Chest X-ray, PA view. Patient: 39 years old, sex M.
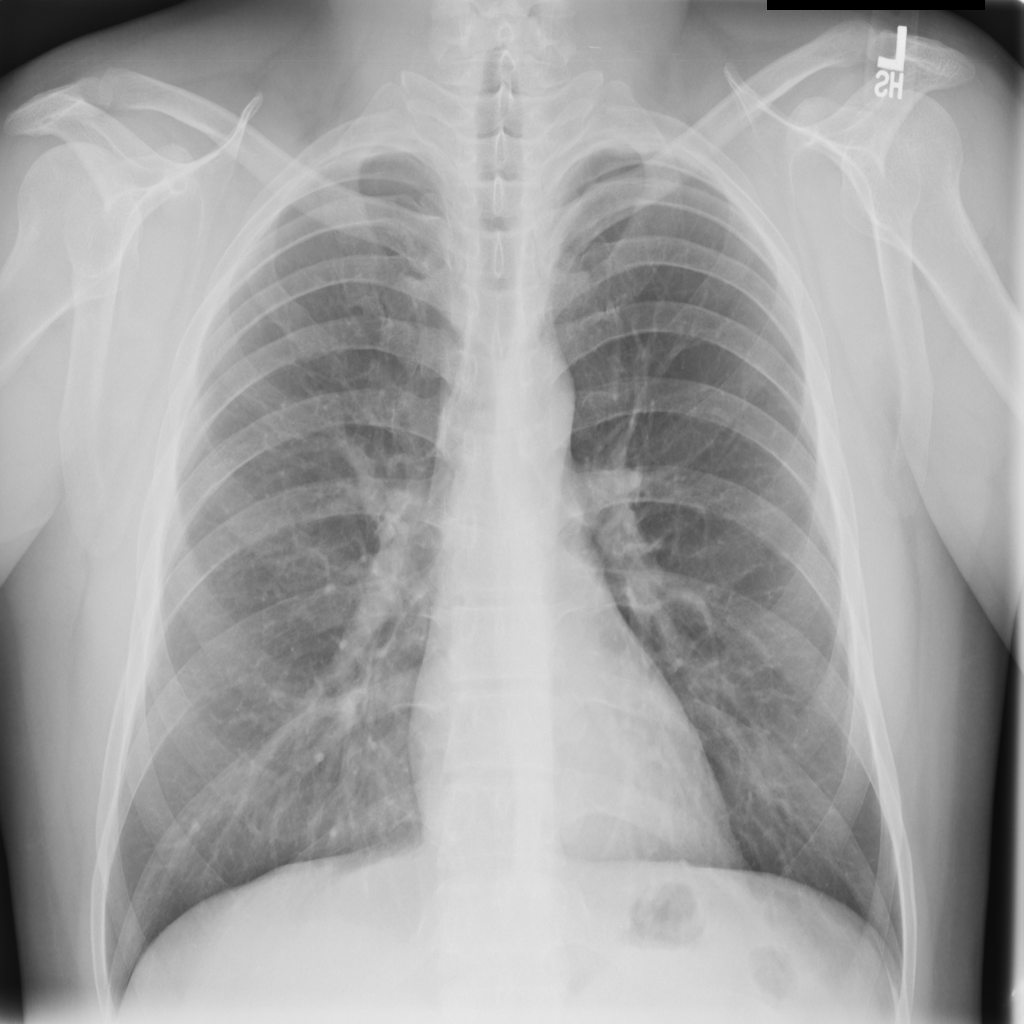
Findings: No Finding